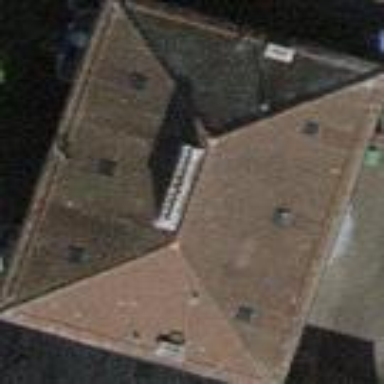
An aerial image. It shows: Hipped-roof building with apartments.